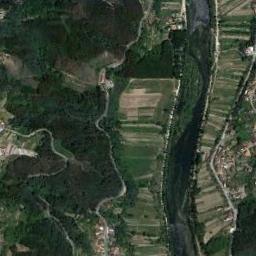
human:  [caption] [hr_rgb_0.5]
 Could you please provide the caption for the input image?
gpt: The river goes through farmland and trees .

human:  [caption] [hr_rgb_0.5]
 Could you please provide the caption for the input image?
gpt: A curvy turquoise river with small islands, Green and tan mixed fields and forests on both sides, And large buildings .

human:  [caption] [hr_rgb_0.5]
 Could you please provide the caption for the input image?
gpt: The deep blue river goes through the farmland and a forest is next to the river .

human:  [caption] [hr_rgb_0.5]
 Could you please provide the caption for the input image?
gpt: Many trees are around the river .

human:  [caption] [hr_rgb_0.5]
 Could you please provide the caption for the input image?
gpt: There are many farmlands and some green forests near the river .